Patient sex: F
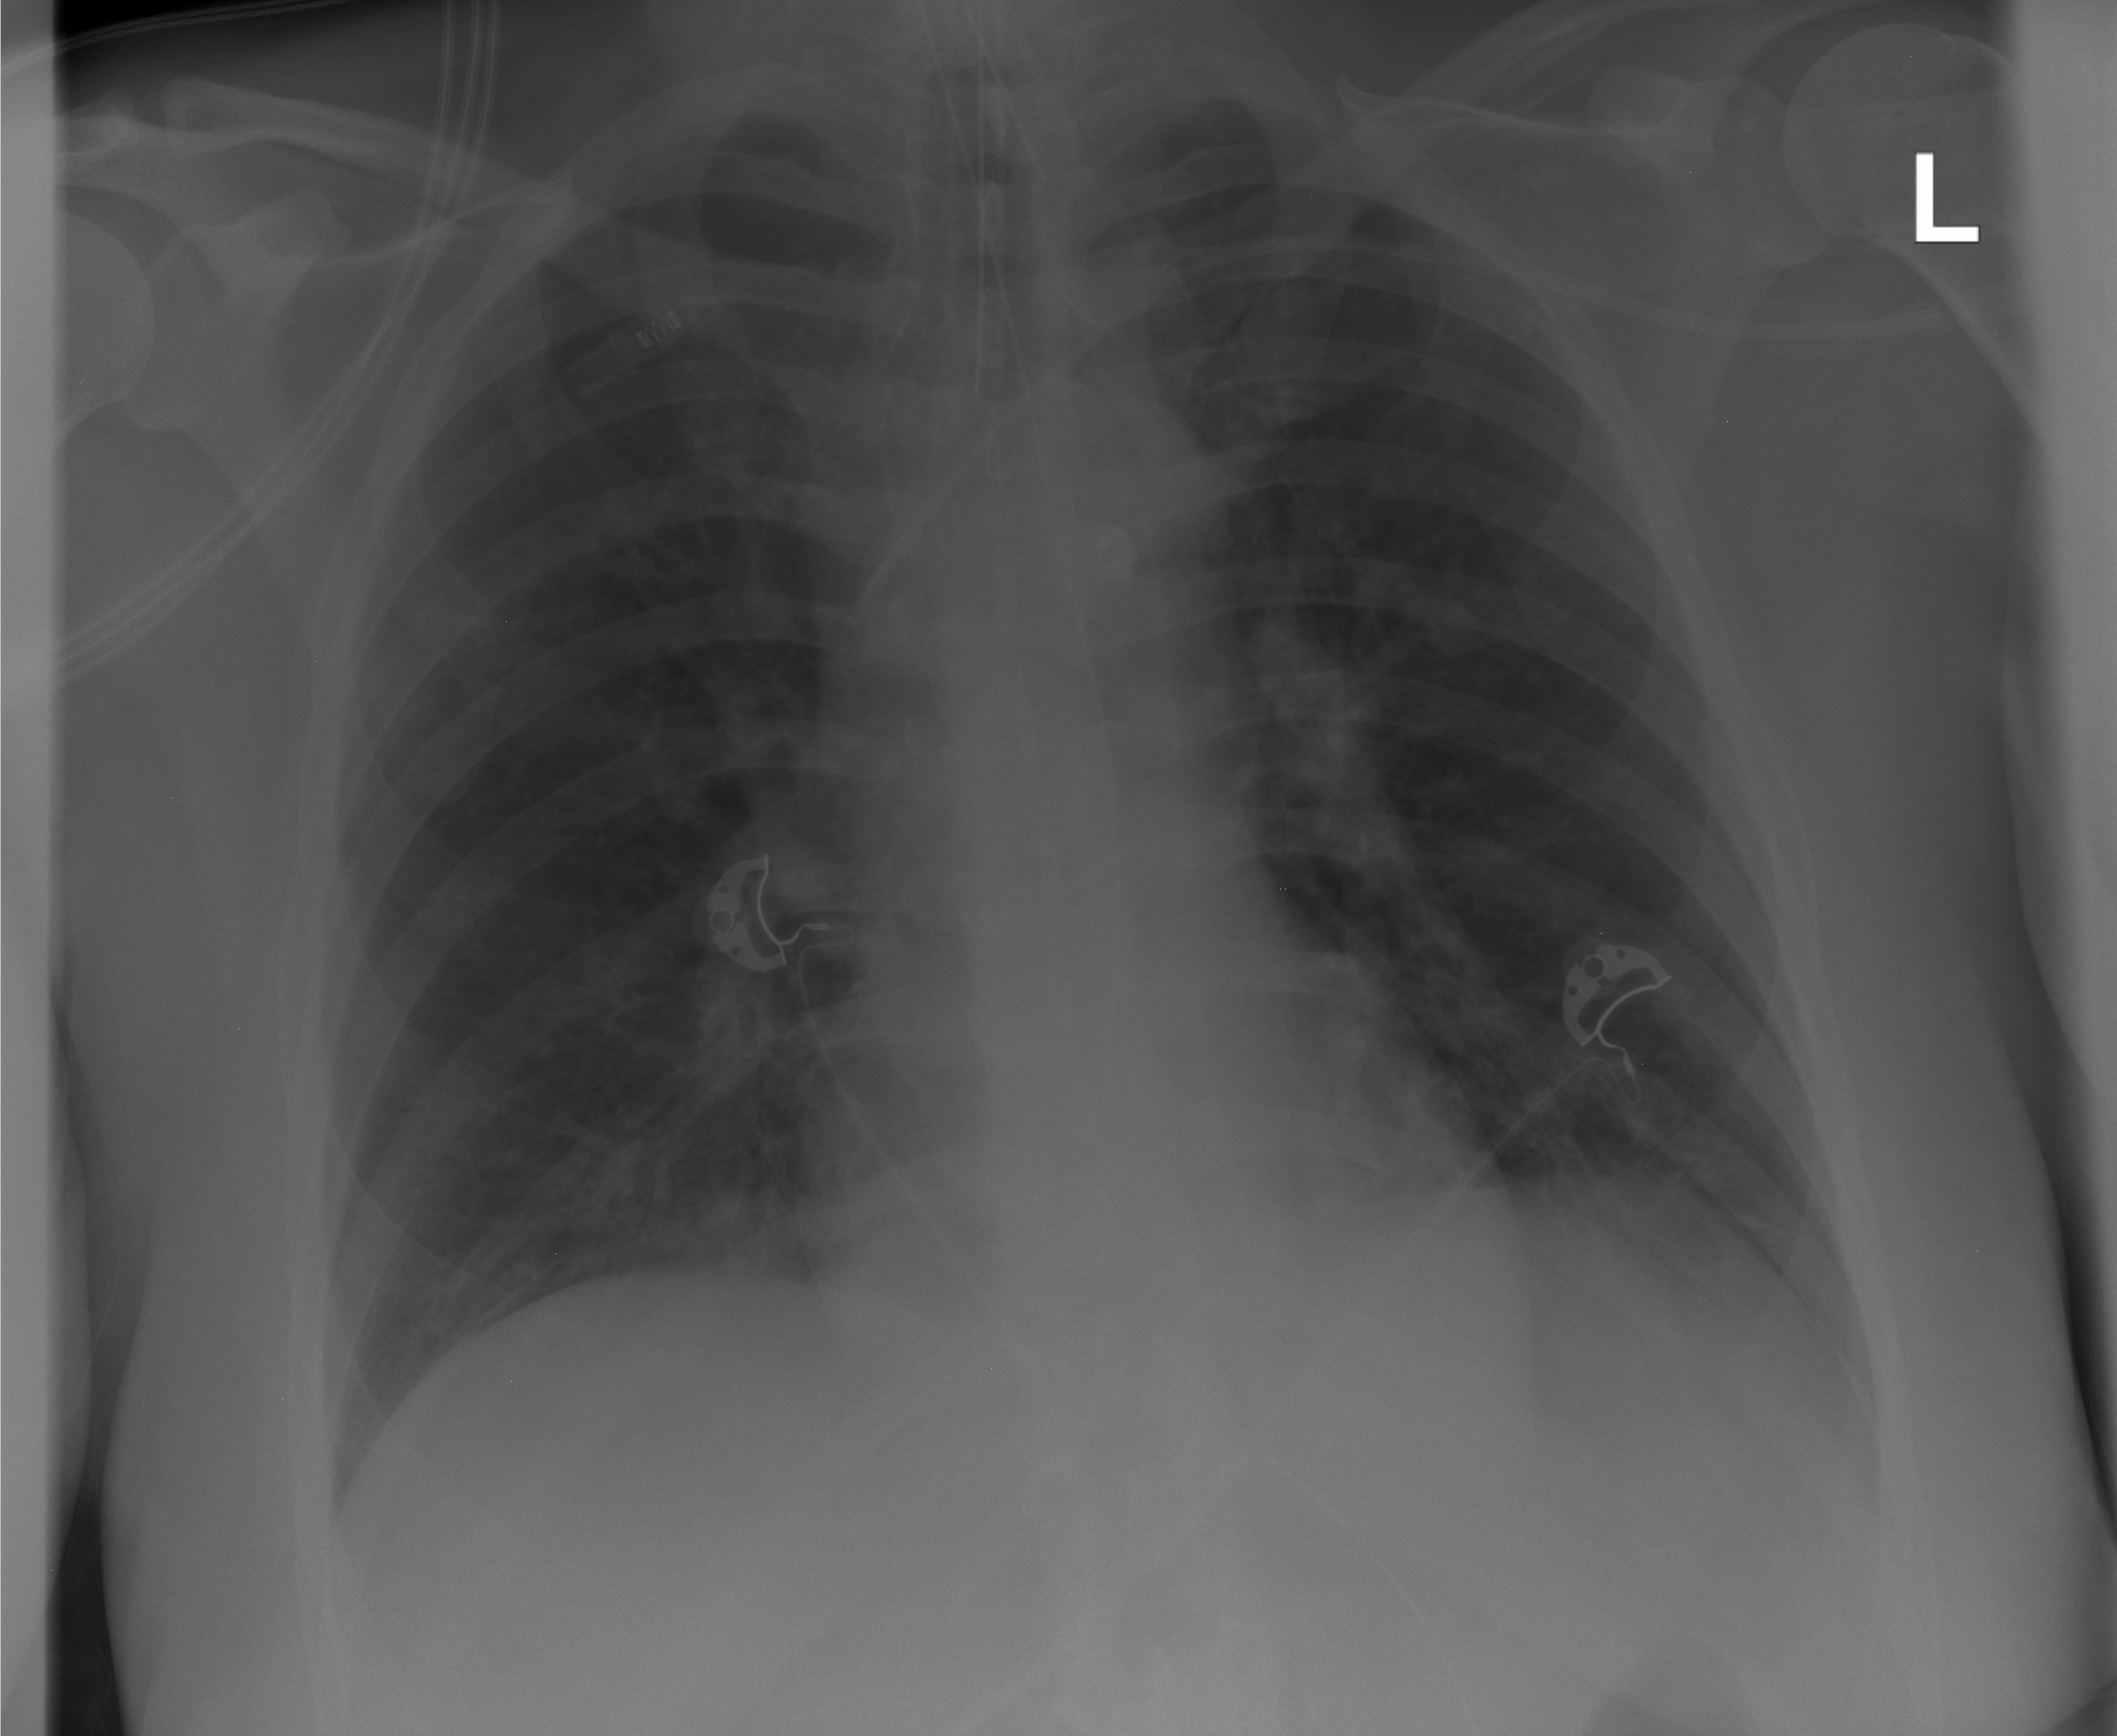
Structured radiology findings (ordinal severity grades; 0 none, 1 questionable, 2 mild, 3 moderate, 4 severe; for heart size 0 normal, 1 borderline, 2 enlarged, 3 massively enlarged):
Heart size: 0
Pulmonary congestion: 0
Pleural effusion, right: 0
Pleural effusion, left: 2
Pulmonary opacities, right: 0
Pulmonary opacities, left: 0
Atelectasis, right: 2
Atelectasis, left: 2